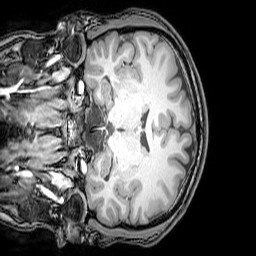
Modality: T1w
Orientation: coronal
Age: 23
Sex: male
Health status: healthy
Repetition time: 0.081 s
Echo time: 0.037 s